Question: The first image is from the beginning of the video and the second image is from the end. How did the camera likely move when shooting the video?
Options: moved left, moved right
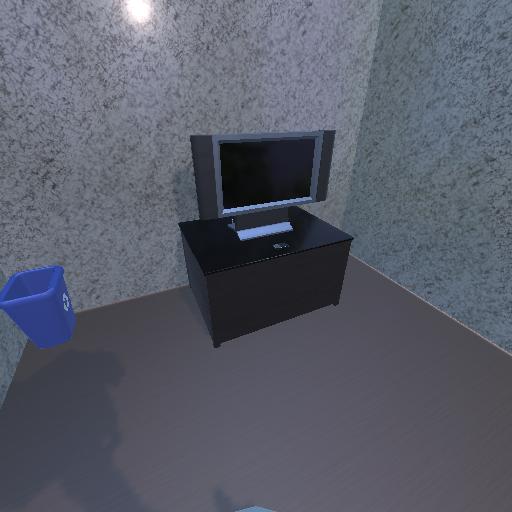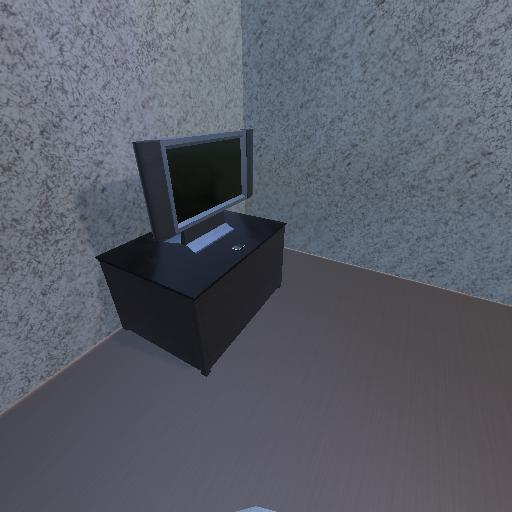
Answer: moved left